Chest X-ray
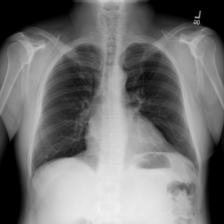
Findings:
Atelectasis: negative
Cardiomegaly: negative
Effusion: negative
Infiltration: negative
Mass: negative
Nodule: negative
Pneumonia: negative
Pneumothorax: negative
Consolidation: negative
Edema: negative
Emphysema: negative
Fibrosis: negative
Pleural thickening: negative
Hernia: negative